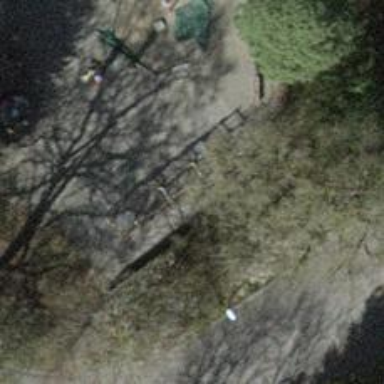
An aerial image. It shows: Playground with various play structures.